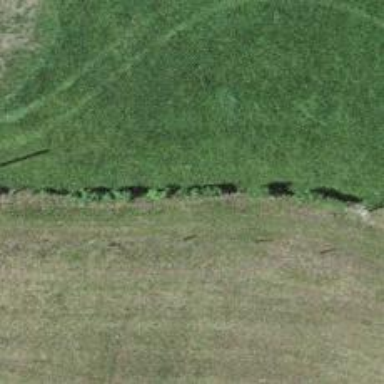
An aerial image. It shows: Hedge acting as barrier.